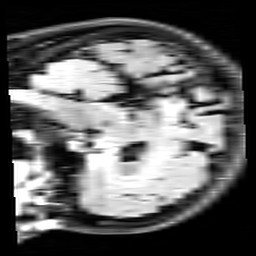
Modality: FLAIR
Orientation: sagittal
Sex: female
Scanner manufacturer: siemens
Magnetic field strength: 3 T
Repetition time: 10 s
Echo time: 0.09 s